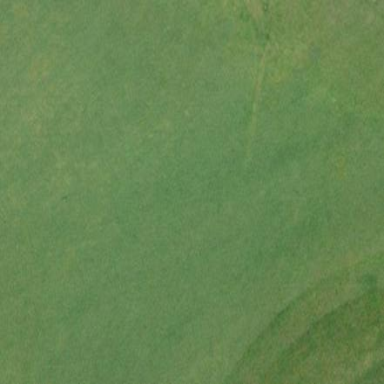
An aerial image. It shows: Golf fairway surrounded by grass.